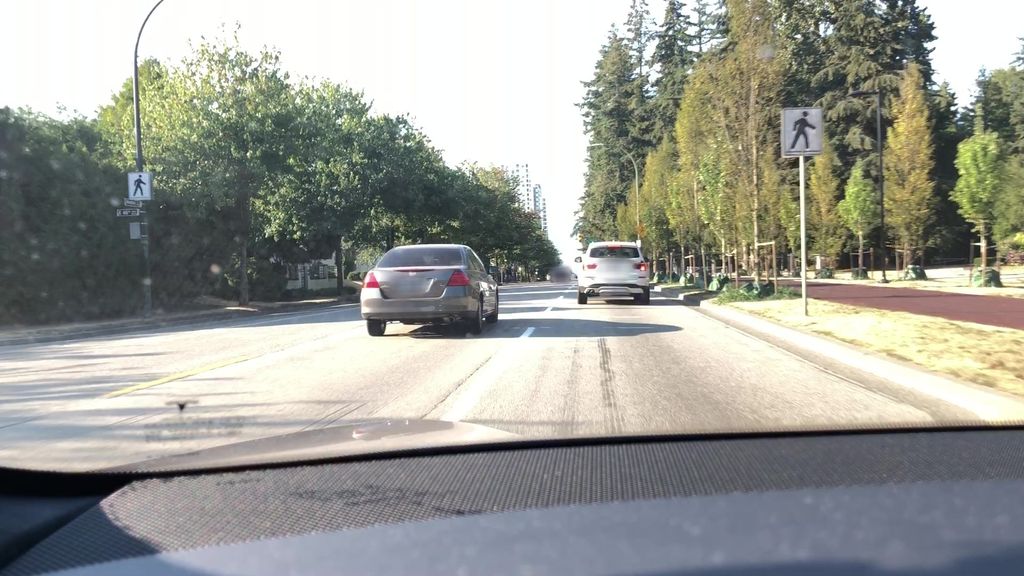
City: vancouver